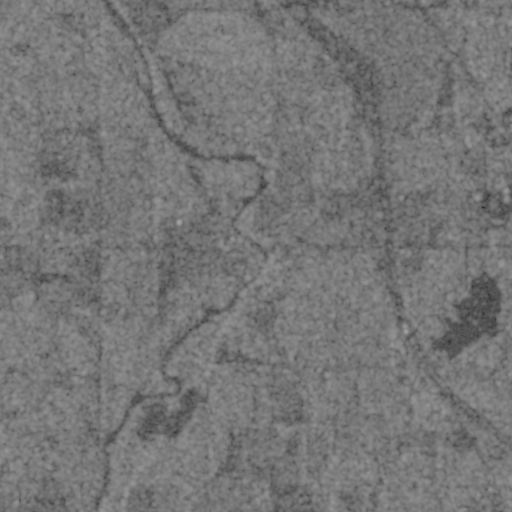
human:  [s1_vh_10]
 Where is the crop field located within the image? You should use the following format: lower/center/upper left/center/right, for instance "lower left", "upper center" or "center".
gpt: The crop field is located in the upper left of the image.
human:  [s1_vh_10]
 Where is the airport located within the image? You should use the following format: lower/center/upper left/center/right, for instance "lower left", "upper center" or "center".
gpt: There is no airport in the image.

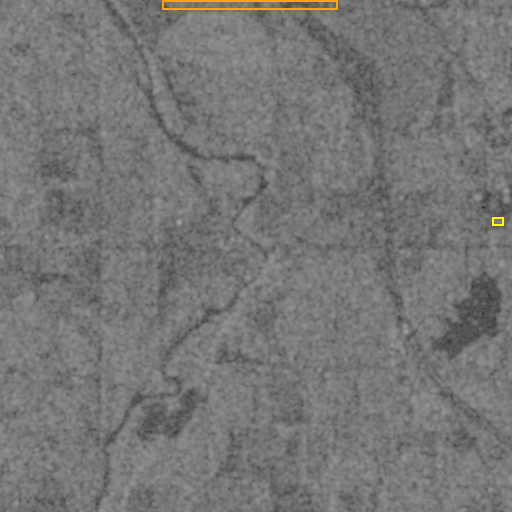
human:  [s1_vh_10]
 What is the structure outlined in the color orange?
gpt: The structure outlined in orange is a crop field.
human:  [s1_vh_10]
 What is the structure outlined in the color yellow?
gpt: The structure outlined in yellow is a building.
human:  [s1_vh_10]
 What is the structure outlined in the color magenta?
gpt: There is no magenta outline.